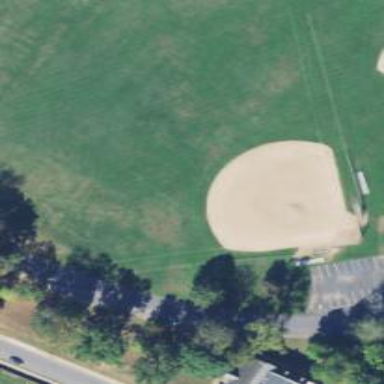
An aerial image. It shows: Baseball pitch for leisure and sports activities.